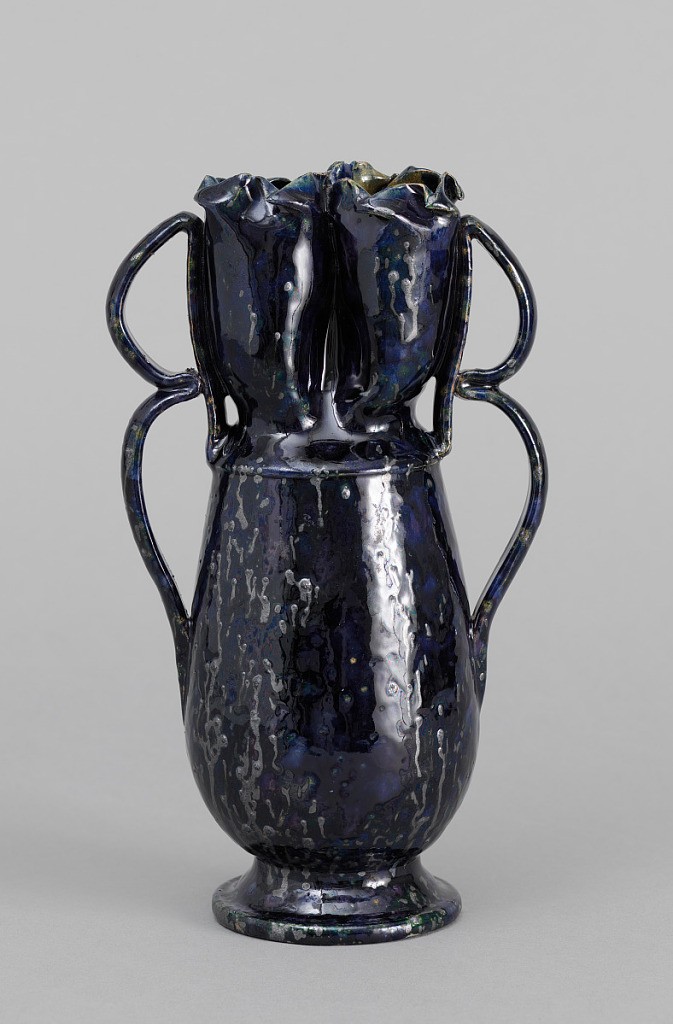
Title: Double-handled vase
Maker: George E. Ohr, American, 1857–1918
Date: ca. 1893–1909
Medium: Glazed earthenware
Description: Thrown, thin-walled body of attenuated ovoid form with double neck rising from shoulder; double mouth with ruffled and crumpled edges; two applied double-loop handles on left and right; low, spreading circular foot; the whole covered in dark blue glaze, portions mottled in shades of purple and green silver metallic blotches in slight relief.